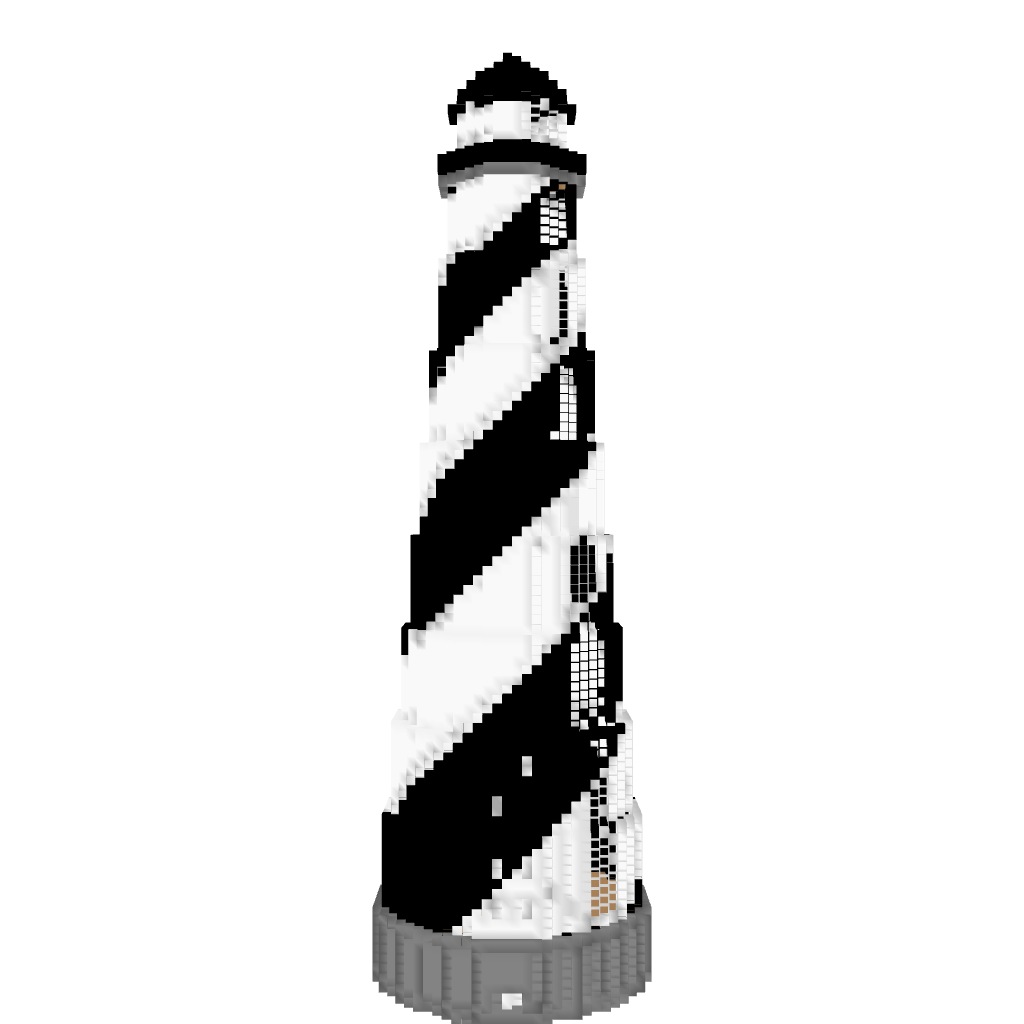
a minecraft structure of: Lighthouse bad low quality